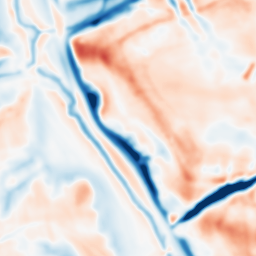
Category: multiscale
Decomposition family: dog
Decomposition parameters: sigma_low: 2
sigma_high: 10
Upsampling method: bilinear
Upsampling parameters: scale: 4
Upsampling scale: 4